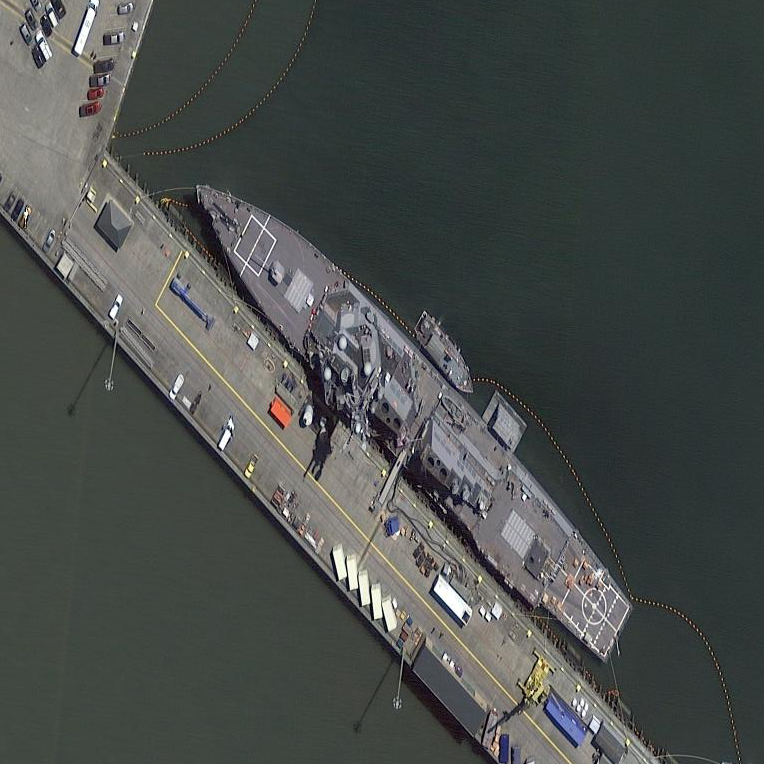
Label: Arleigh_Burke-class_destroyer